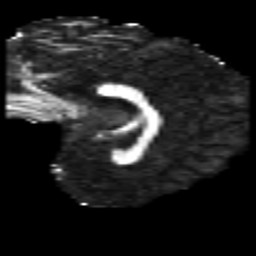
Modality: FA
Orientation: sagittal
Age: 19
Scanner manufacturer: philips
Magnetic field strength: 3 T
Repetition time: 8.573 s
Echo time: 0.1268 s